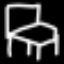
Label: chair